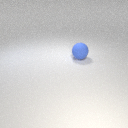
large blue rubber sphere